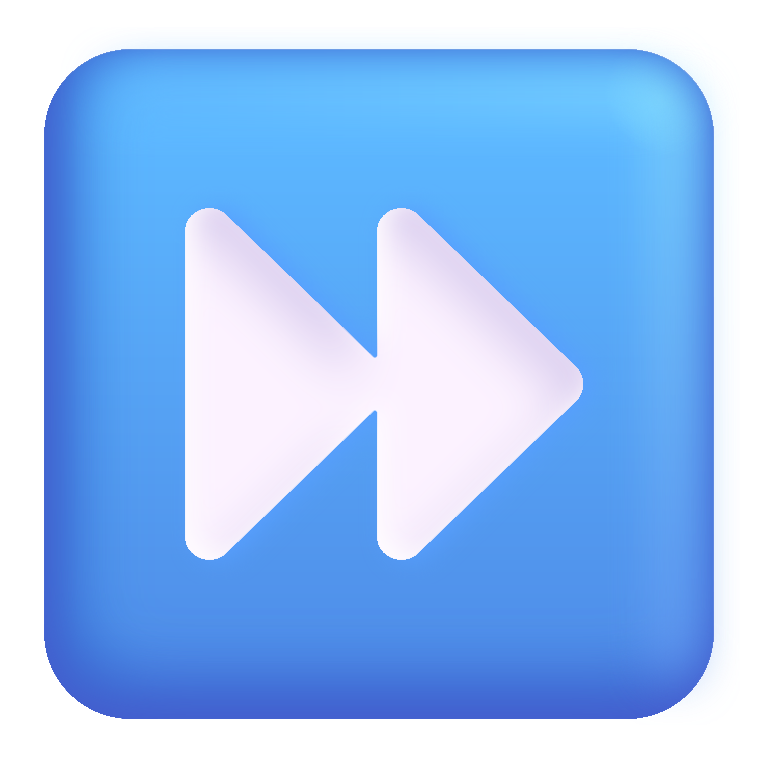
fast forward button color